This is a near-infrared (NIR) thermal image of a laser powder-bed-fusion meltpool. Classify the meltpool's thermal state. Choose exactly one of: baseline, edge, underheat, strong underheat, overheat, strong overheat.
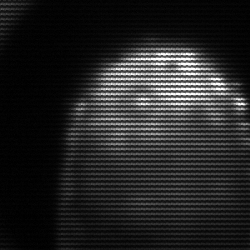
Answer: edge